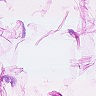
Metastatic tissue present: no